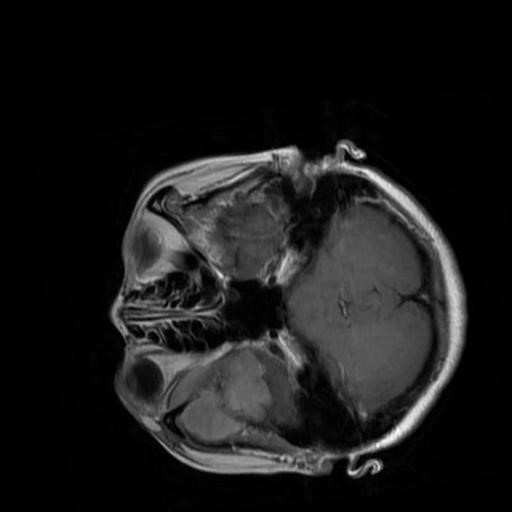
Label: brain_menin